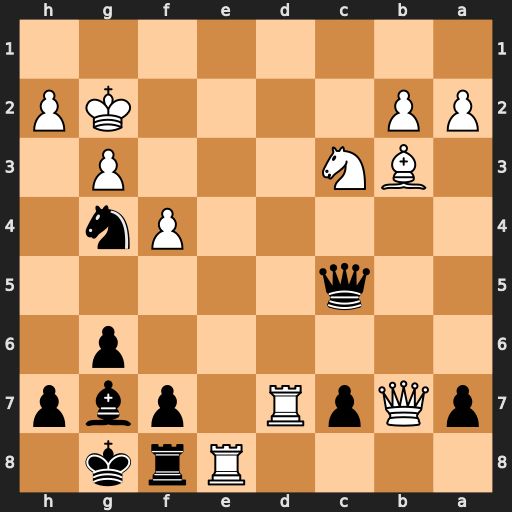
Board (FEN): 4Rrk1/pQpR1pbp/6p1/2q5/5Pn1/1BN3P1/PP4KP/8
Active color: b
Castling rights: -
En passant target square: -
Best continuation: Qf2+ Kh3 Qxh2+ Kxg4 Qh5#